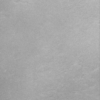
Label: dusty